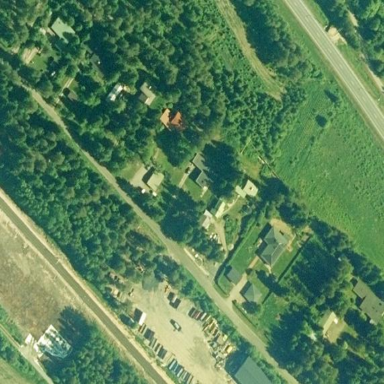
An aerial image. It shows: Rural residential area.